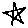
Label: star